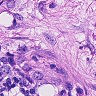
Metastatic tissue present: yes